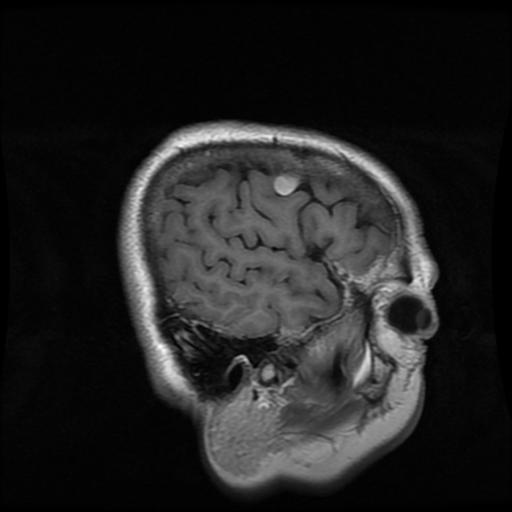
Label: meningioma